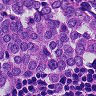
Metastatic tissue present: yes